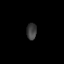
Tissue: prostate
Cell type: T cells
Senescence score: 0.3508
Nuclear area (px): 163
Mean DAPI intensity: 60.374